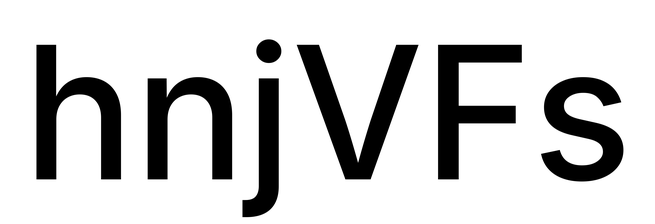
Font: Inter_Medium